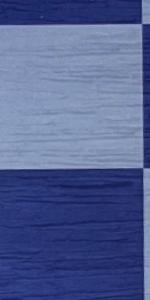
Label: Empty